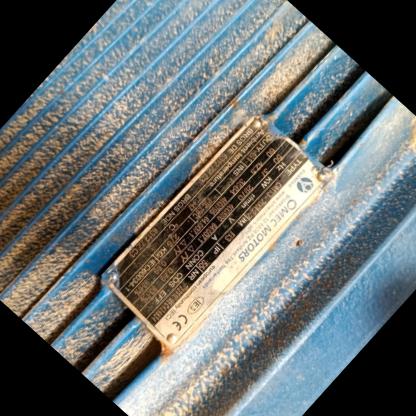
Klasa: tabliczka-znamionowa